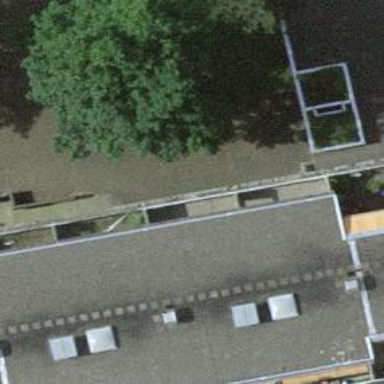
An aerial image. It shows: Part of building is shown in the image.